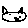
Label: cat